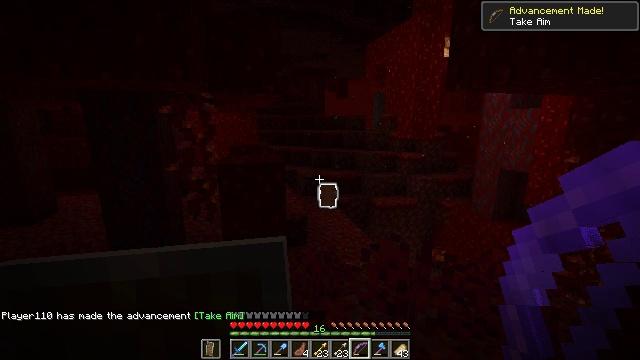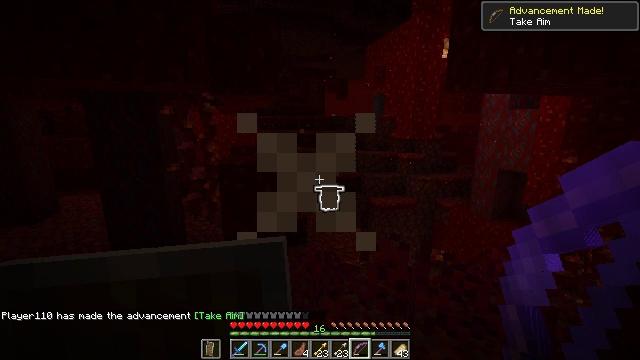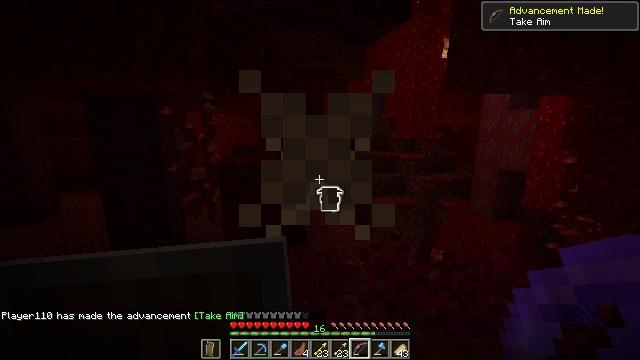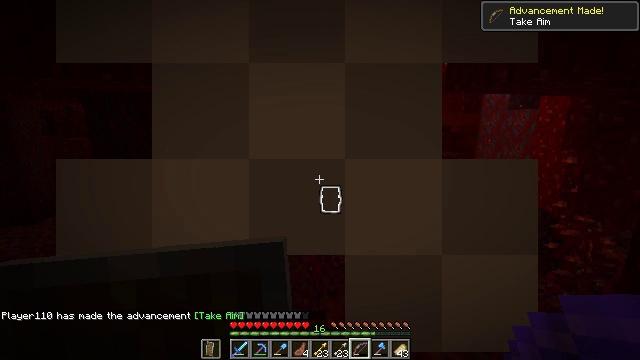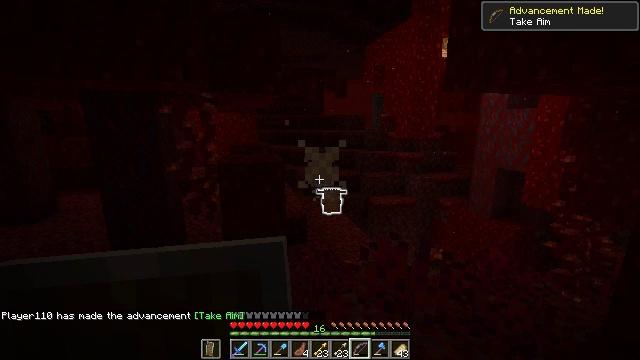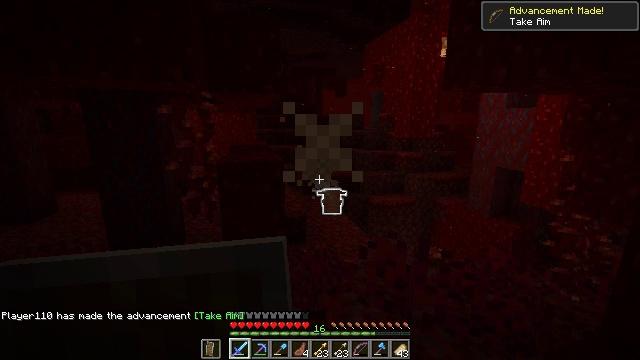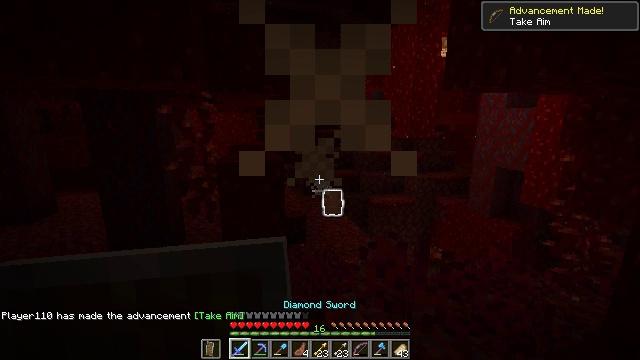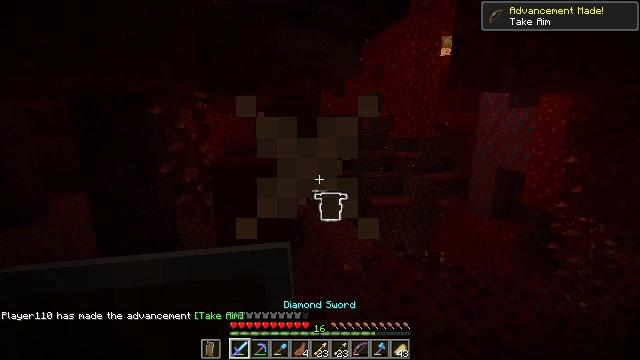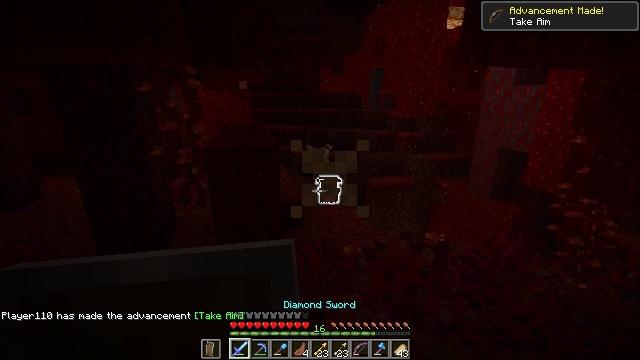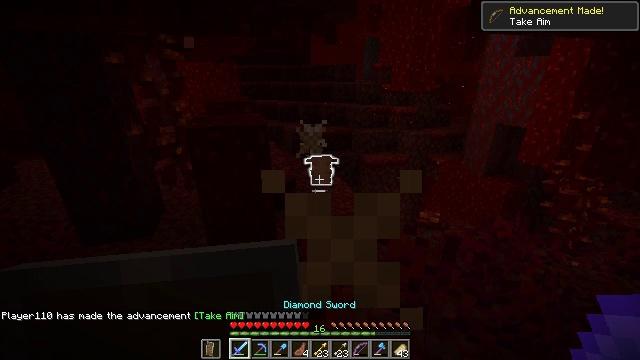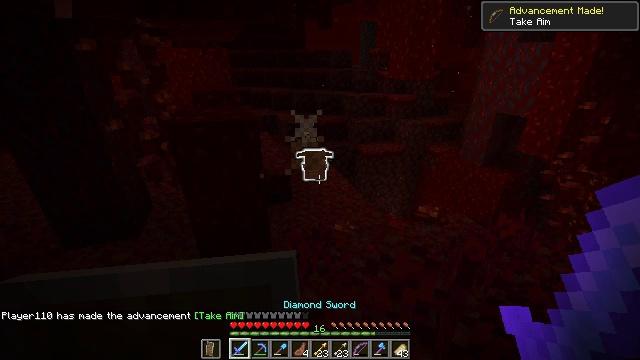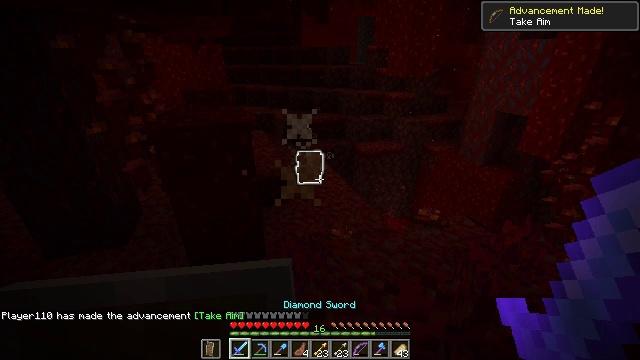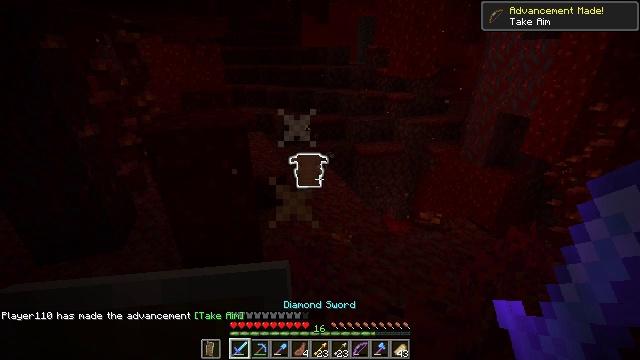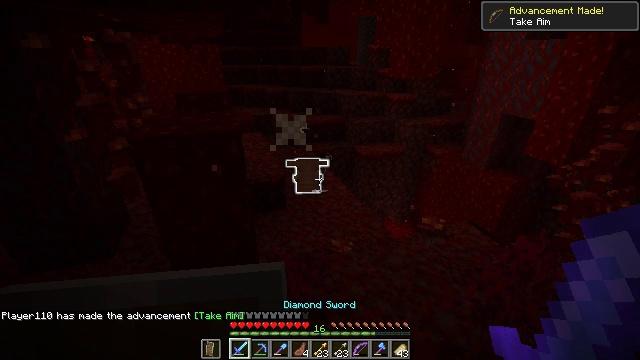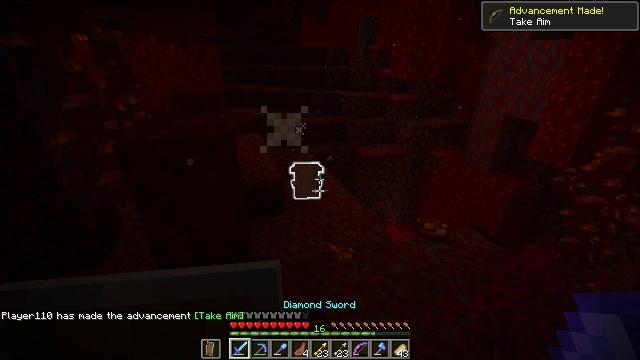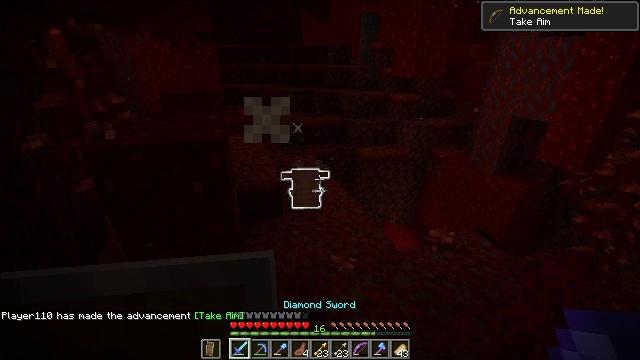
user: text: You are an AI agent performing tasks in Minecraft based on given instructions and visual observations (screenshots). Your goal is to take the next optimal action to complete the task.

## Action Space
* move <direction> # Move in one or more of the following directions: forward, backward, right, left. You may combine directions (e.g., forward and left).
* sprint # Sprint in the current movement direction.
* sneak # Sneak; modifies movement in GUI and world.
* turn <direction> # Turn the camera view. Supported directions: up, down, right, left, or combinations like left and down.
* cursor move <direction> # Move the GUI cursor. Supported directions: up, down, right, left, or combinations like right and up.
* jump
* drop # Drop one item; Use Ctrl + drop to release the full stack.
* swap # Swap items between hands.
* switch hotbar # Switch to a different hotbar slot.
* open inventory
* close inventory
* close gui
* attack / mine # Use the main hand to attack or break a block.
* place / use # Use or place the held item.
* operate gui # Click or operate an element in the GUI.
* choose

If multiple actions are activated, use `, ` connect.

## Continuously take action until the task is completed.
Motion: motion action
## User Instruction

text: Gather crimson roots by holding left button.
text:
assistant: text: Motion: no_op
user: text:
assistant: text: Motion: no_op
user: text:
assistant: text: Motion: no_op
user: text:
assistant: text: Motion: no_op
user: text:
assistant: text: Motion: switch to hotbar 1
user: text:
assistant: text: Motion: move forward, switch to hotbar 1
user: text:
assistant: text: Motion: move forward, switch to hotbar 1
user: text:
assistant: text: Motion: move forward, turn down
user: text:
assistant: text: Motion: move forward, turn right and down
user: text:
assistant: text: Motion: move forward, turn right and down
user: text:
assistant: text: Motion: move forward
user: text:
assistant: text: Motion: move forward
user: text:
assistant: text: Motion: move forward
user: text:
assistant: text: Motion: move forward
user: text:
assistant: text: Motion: move forward
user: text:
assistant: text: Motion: move forward and move left, turn left and down
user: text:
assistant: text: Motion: move forward and move left
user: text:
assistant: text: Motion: move forward
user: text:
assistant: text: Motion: move forward
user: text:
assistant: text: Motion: move forward
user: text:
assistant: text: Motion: move forward
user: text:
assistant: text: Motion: move forward
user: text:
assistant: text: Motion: move forward, turn right
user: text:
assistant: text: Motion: move forward, turn right and down
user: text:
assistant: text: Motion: move forward, turn right and down, attack / mine
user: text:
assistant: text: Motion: move back, attack / mine
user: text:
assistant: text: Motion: move back
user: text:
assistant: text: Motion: move back
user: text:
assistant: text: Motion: move back
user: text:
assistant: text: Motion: move back